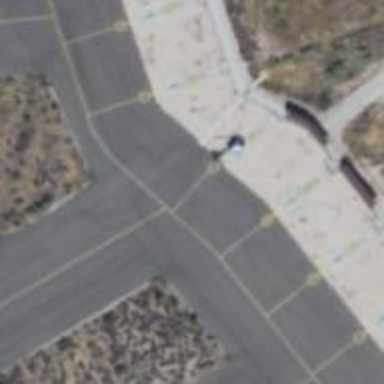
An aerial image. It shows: Image showing helipad at airport.